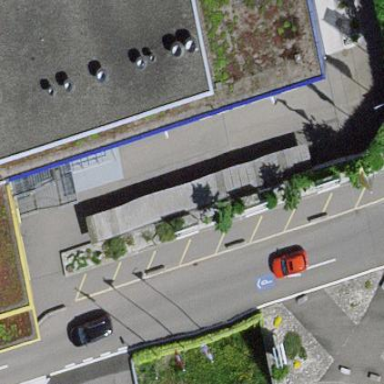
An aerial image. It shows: Bicycle parking shed on the roof of building.